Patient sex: M
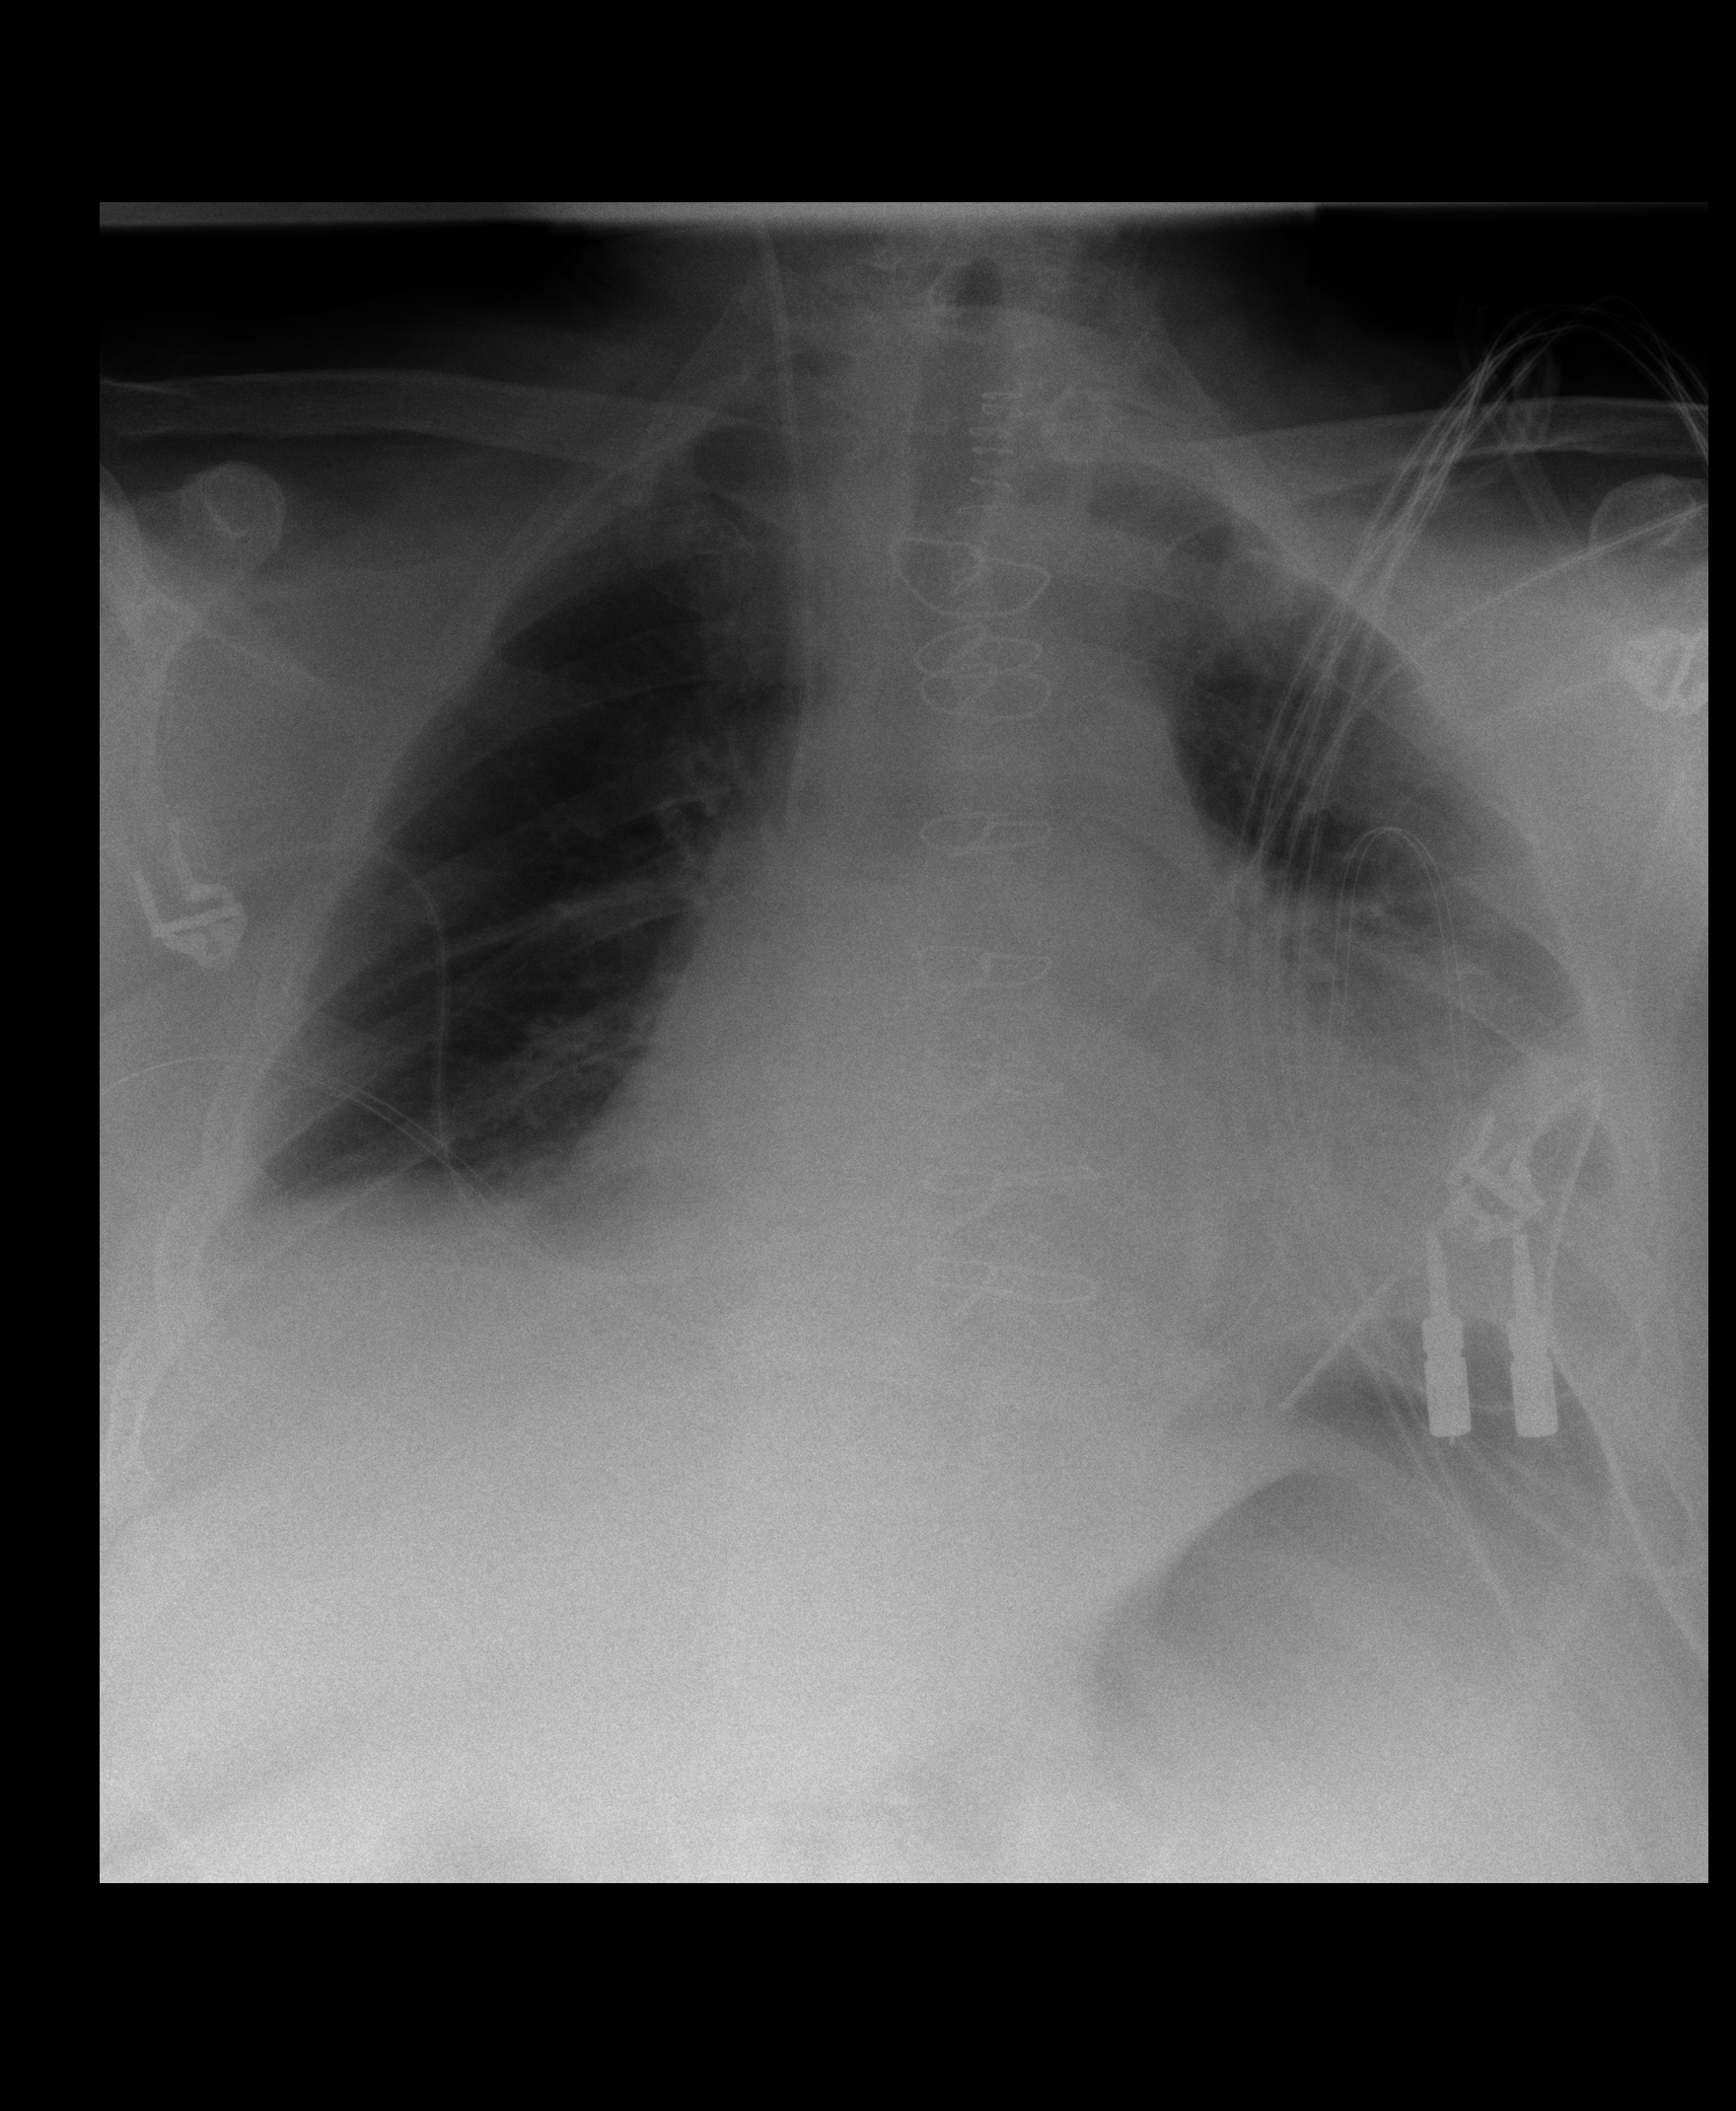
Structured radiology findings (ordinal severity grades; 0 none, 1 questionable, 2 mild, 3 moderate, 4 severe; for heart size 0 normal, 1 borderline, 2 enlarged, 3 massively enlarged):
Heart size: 3
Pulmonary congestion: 1
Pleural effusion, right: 2
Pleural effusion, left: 2
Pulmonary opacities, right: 0
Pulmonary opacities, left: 2
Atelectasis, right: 1
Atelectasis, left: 2